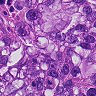
Metastatic tissue present: yes